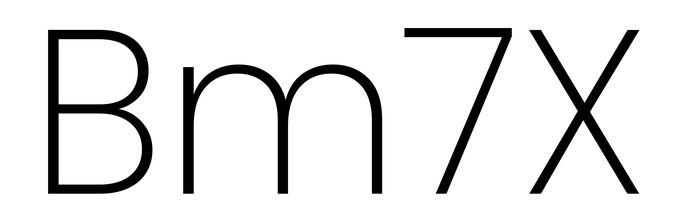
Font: Poppins-ExtraLight